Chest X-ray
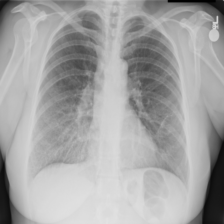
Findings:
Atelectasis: negative
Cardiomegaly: negative
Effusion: negative
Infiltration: negative
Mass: negative
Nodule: negative
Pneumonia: negative
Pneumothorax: negative
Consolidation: negative
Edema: negative
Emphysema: negative
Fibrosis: negative
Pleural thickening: negative
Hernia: negative